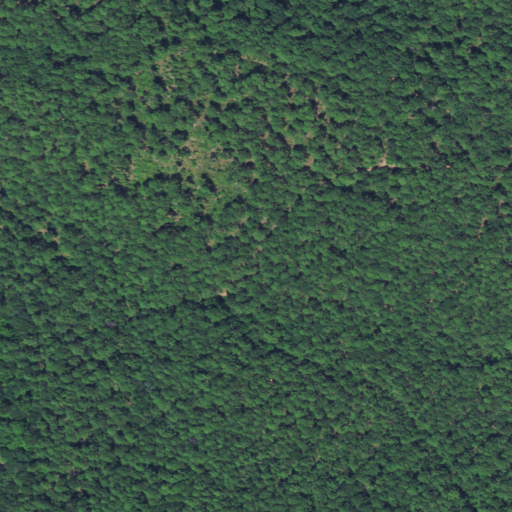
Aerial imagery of gap in Oklahoma named Goldville Divide containing only evergreen forest